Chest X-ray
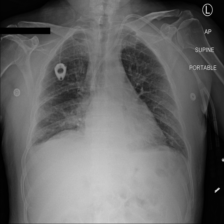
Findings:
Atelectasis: negative
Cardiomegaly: negative
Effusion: negative
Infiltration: negative
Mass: negative
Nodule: negative
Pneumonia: negative
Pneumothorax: negative
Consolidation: negative
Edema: negative
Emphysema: negative
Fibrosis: negative
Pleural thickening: negative
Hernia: negative